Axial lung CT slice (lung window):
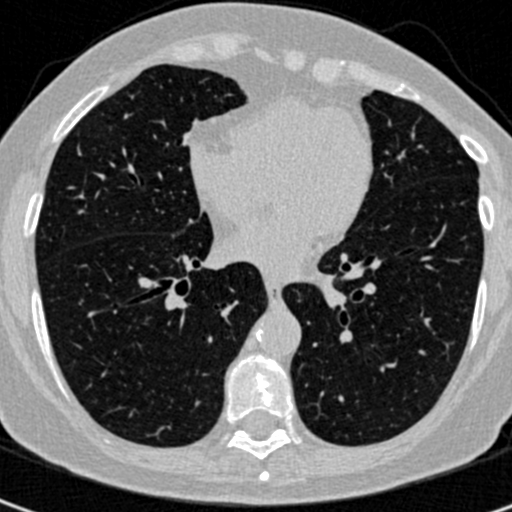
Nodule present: no